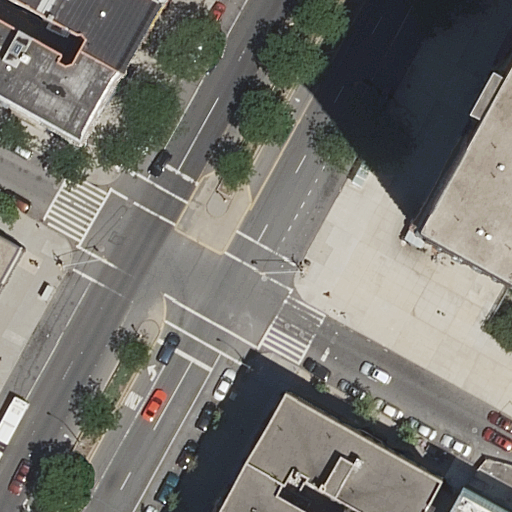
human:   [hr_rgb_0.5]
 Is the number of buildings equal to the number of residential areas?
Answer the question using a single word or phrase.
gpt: no

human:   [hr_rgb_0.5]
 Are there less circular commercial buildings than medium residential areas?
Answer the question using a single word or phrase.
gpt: no

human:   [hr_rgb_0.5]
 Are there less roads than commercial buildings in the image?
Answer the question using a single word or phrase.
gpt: no

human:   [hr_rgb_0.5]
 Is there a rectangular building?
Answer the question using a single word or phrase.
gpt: yes

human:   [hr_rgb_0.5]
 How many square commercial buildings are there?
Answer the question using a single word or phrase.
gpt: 0

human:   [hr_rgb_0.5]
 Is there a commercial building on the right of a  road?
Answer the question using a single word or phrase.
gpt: no

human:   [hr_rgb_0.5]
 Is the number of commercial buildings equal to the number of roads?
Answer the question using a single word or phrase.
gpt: no

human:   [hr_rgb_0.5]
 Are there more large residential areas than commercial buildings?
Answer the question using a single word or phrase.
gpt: yes

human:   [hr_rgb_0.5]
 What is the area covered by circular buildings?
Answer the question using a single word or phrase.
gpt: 0m2

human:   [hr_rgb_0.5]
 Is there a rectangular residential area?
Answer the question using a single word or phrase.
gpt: yes

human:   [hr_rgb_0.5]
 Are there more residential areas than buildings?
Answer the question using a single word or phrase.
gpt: no

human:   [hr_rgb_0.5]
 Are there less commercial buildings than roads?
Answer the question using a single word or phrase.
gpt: yes

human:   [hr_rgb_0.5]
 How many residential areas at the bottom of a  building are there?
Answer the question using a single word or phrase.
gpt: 1

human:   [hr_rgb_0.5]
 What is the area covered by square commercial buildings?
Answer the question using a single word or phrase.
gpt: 0m2

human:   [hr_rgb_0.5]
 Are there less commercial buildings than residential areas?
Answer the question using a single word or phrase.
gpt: yes

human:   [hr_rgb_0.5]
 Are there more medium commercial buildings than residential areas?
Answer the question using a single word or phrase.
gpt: no

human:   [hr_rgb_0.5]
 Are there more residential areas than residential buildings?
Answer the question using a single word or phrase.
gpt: no

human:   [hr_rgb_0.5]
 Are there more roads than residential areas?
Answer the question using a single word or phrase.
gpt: yes

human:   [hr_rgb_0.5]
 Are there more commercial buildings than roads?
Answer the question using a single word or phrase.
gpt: no

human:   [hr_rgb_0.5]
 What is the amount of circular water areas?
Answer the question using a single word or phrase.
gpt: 0

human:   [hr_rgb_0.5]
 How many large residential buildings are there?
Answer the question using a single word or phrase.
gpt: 2

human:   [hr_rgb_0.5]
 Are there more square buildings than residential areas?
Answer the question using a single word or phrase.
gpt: no

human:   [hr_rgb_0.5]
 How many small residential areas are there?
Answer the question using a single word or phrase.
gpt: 0

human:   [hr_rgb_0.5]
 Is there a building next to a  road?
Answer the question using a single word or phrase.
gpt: yes

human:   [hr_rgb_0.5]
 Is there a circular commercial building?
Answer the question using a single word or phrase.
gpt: no

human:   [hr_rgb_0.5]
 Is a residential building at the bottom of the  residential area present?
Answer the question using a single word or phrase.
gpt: yes

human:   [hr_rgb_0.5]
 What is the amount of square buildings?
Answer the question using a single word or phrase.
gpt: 0

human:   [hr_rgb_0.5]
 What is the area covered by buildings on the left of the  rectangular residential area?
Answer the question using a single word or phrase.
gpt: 2192m2

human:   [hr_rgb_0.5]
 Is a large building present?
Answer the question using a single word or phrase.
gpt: yes

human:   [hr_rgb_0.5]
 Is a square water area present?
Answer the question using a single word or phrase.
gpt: no

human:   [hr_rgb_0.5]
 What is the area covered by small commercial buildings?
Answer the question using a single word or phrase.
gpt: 0m2

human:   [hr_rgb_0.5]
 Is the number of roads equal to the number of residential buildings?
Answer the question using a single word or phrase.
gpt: no

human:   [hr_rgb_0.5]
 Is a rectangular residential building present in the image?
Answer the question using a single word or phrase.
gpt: yes

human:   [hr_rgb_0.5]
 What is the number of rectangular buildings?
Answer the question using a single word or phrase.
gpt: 5

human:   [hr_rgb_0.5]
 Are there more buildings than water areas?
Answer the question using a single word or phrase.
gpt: yes

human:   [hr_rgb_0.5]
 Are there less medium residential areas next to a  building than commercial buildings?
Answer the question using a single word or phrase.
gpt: no

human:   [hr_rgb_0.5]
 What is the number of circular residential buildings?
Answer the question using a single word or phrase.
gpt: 0